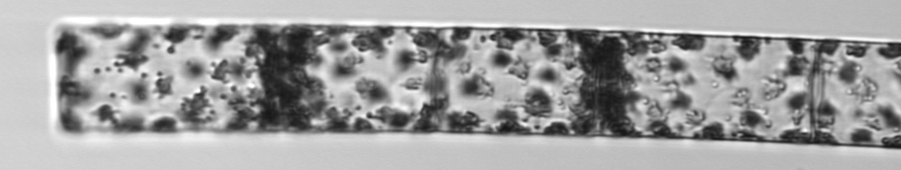
Label: Guinardia_flaccida